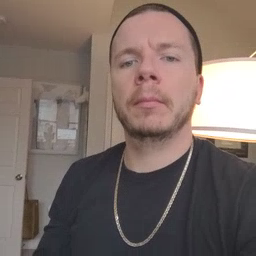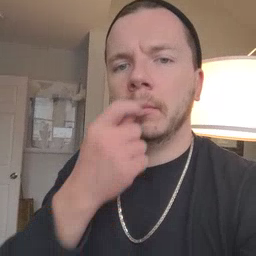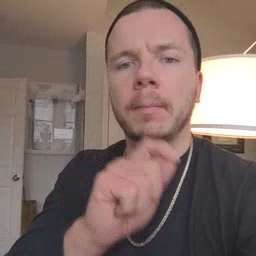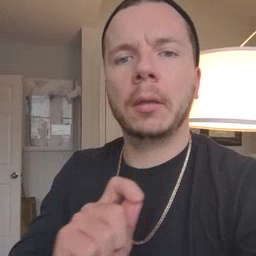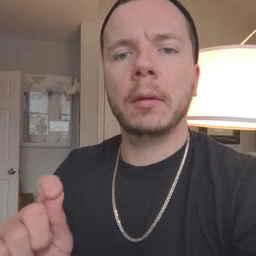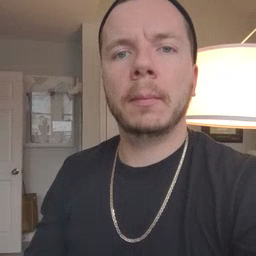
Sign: pencil